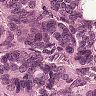
Metastatic tissue present: yes